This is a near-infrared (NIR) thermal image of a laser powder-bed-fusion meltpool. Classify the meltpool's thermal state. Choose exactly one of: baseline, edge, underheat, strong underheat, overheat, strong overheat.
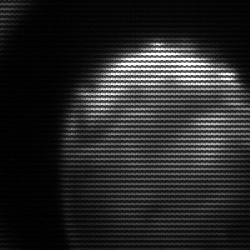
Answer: edge